Field crop: maize
Growth stage: 2
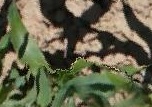
Species: maize